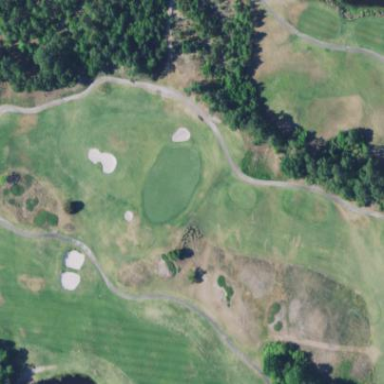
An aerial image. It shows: Golf fairway surrounded by grass.